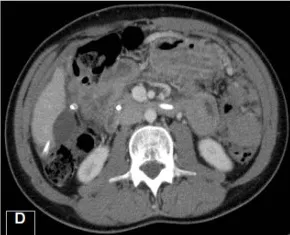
Activity of Trabectedin in DSRCT. Significant reduction of the omental disease. After three cycles of Trabectedin in case 2.
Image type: radiology (ct)